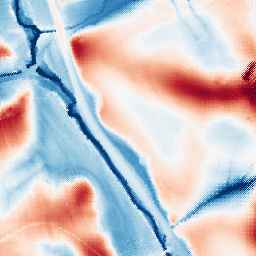
Category: edge_preserving
Decomposition family: guided
Decomposition parameters: radius: 32
eps: 0.001
Upsampling method: regularized
Upsampling parameters: scale: 4
lambda_reg: 0.1
Upsampling scale: 4